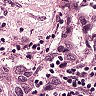
Metastatic tissue present: yes